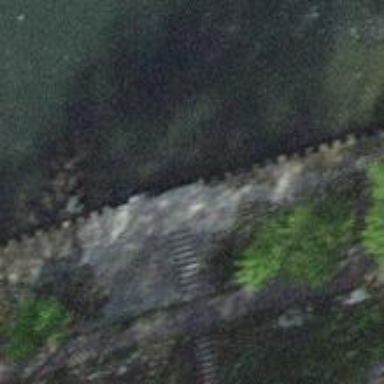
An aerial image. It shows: Steps with sett surface.